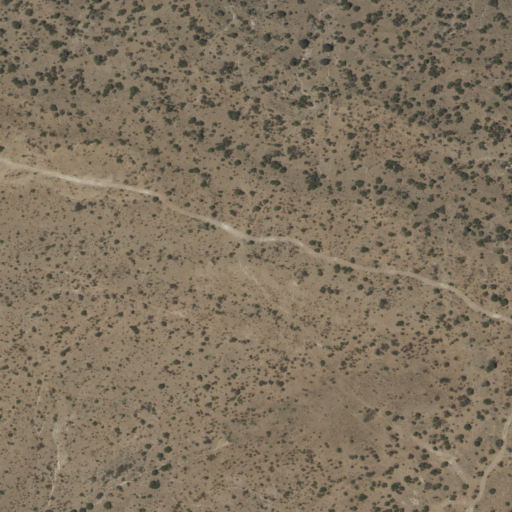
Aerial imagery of ridge(s) in New Mexico named Mill Ridge containing shrub and grassland